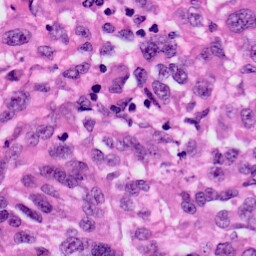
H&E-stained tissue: Skin